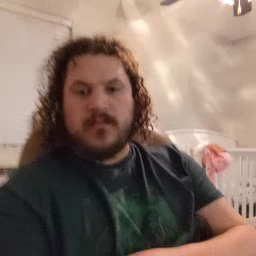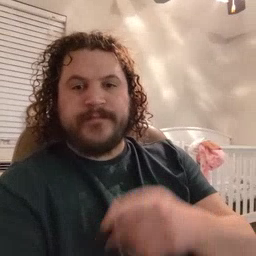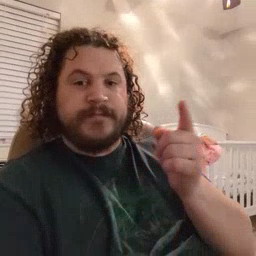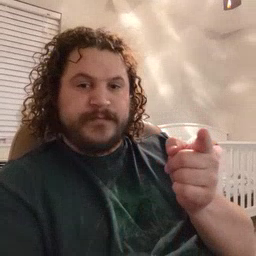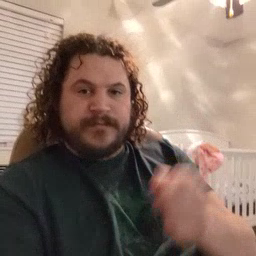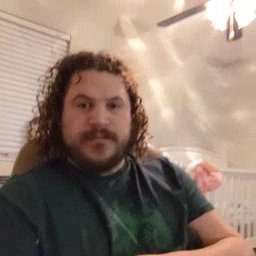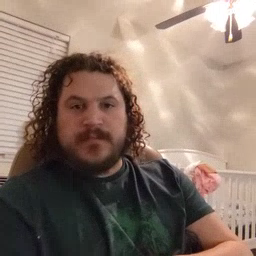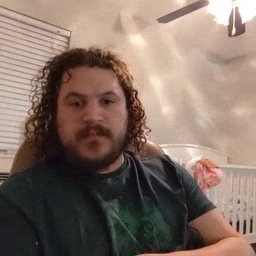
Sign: hesheit